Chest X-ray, PA view. Patient: 44 years old, sex M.
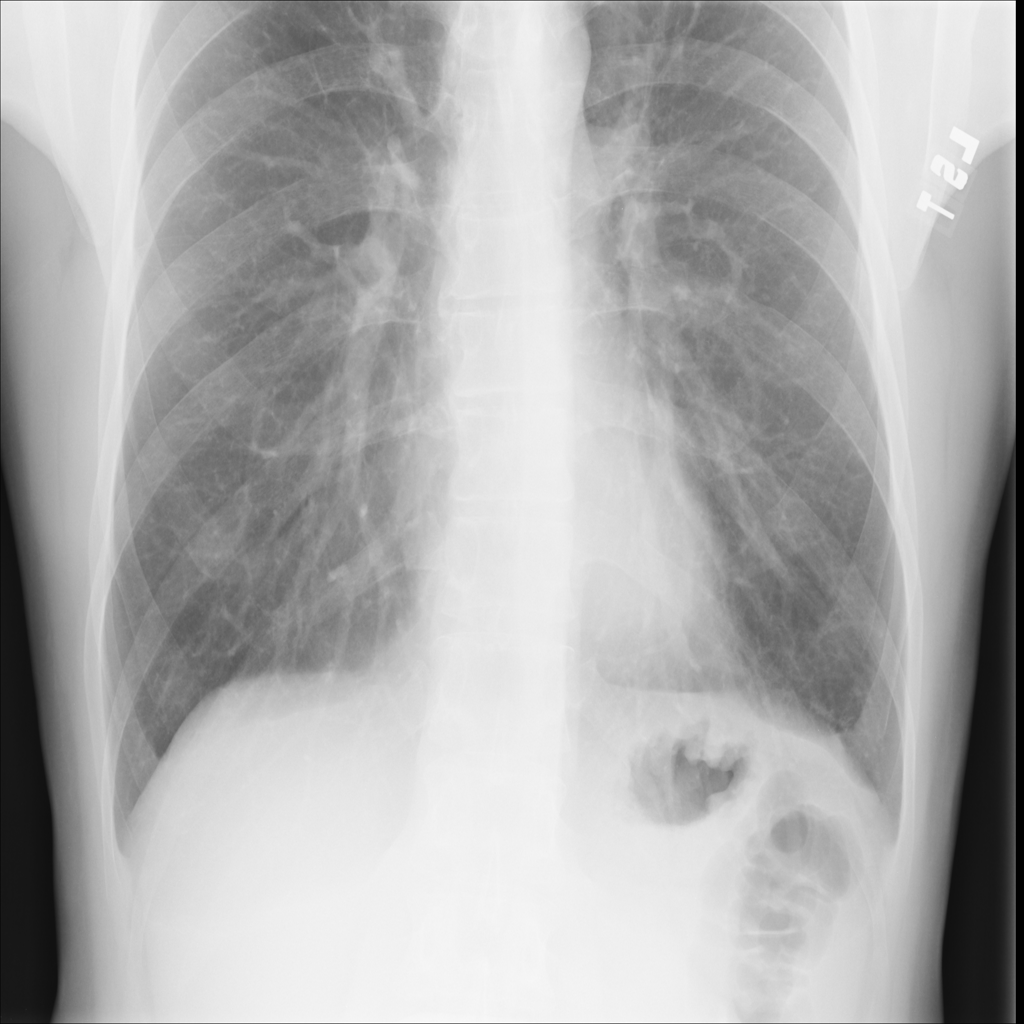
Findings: No Finding